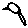
Label: bird